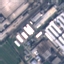
Label: Industrial